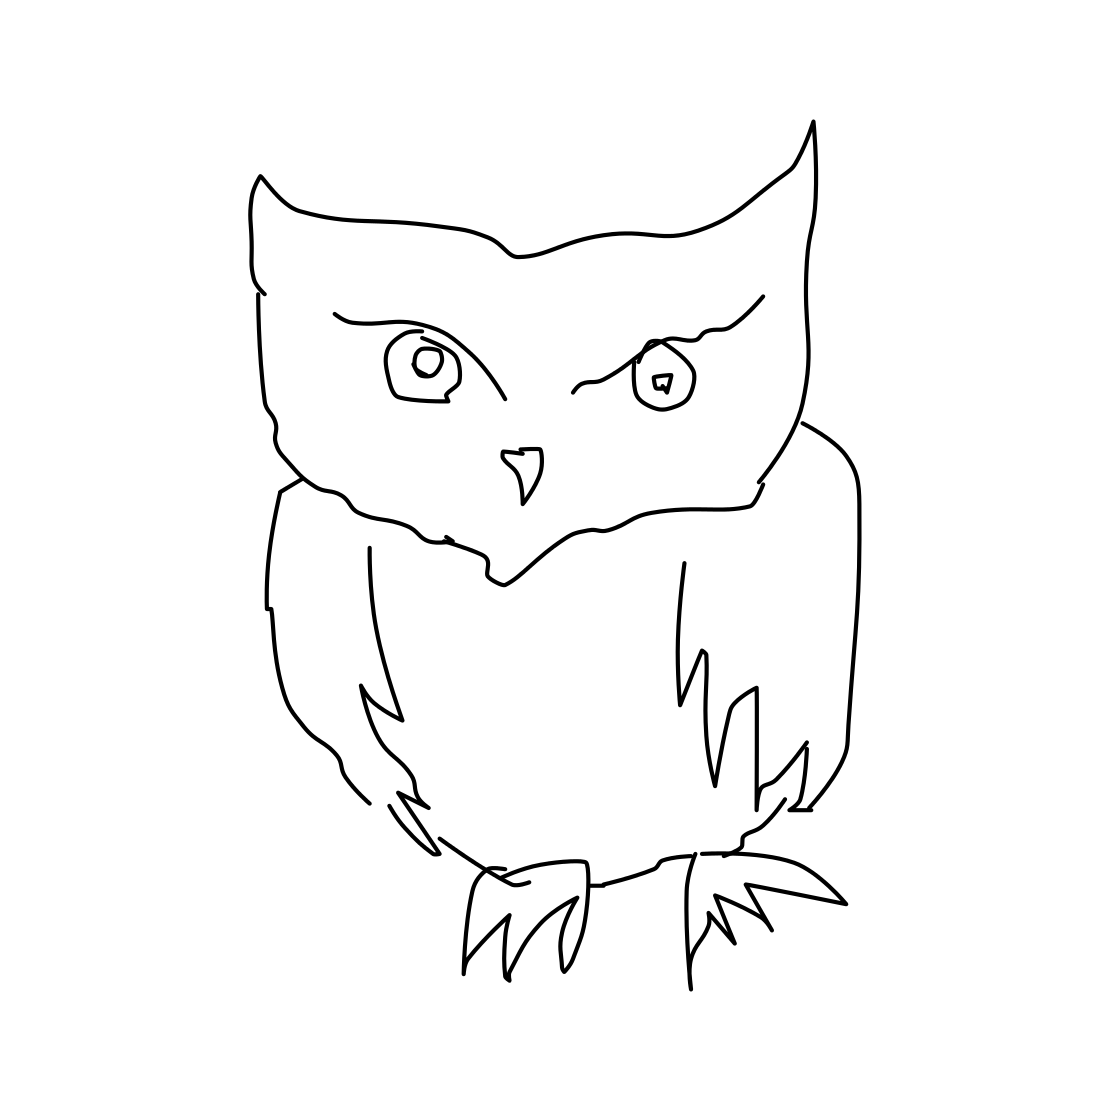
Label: owl